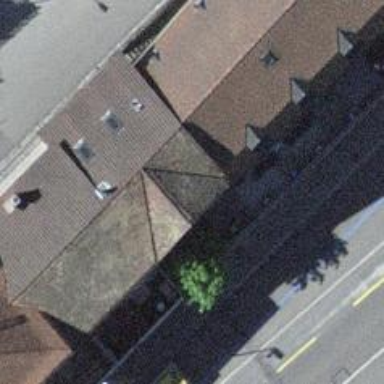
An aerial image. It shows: Café.